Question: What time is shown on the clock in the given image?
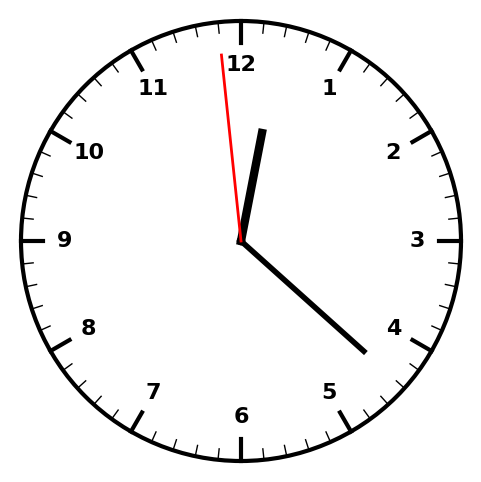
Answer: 12:21:59